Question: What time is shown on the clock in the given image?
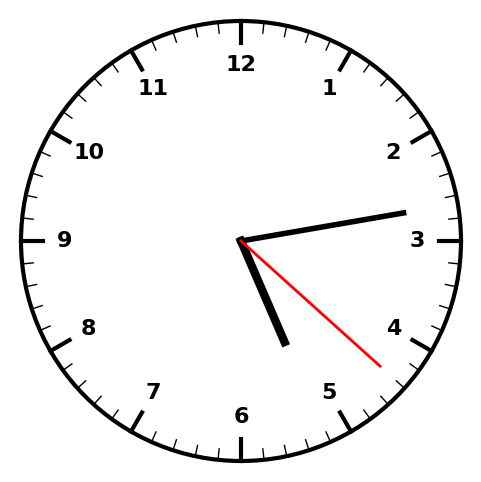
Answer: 05:13:22